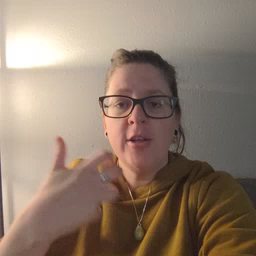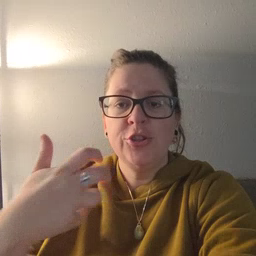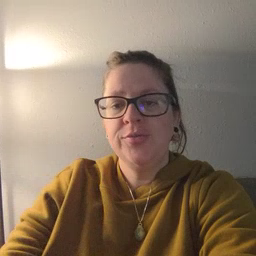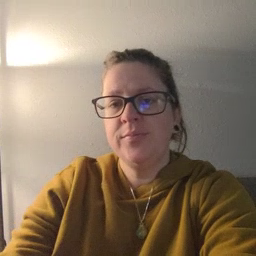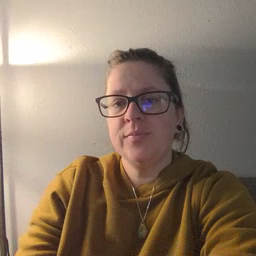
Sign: dryer